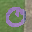
Label: 0